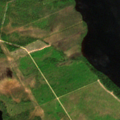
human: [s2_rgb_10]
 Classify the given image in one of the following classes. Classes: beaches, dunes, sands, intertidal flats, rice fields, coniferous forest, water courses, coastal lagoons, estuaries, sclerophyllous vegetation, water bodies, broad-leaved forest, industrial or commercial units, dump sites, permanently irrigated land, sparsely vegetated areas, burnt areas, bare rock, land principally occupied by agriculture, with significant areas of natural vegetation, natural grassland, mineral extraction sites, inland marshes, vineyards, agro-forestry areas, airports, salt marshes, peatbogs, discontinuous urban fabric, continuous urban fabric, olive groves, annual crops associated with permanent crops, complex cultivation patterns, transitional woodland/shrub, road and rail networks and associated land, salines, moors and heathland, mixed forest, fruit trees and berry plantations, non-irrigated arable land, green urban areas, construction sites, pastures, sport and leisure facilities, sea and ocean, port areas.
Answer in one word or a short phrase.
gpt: coniferous forest, transitional woodland/shrub, peatbogs, water bodies